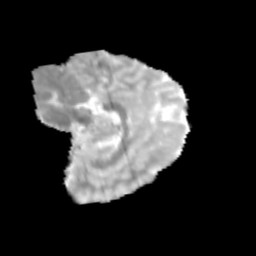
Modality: MD
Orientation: sagittal
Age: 10
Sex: female
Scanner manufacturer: siemens
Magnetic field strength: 3 T
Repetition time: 3.8 s
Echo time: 0.07 s